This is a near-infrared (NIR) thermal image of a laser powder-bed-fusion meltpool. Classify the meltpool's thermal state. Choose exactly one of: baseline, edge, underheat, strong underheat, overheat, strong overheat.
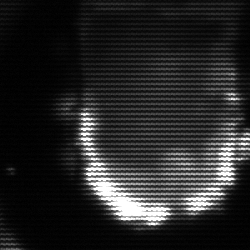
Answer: baseline